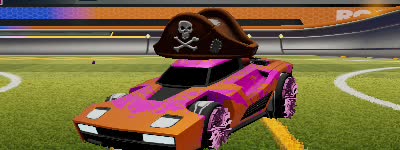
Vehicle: breakout